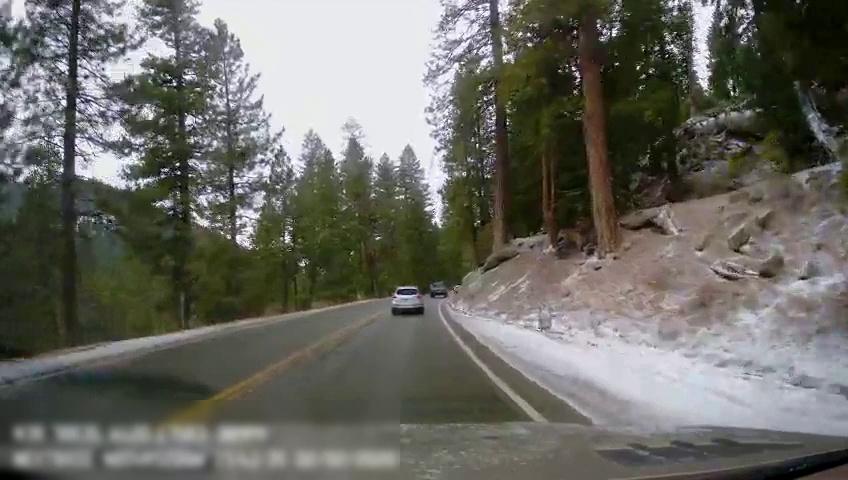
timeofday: Day
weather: Cloudy
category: Drivable Space
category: Vehicles | Truck
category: Vehicles | Car
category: Lanes | Current Lane
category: Lanes | Current Lane
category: Lanes | Opposite Lane
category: Lanes | Opposite Lane